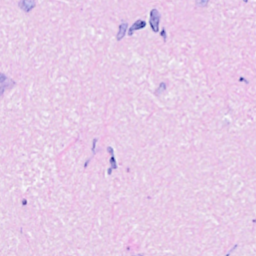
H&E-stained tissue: Breast